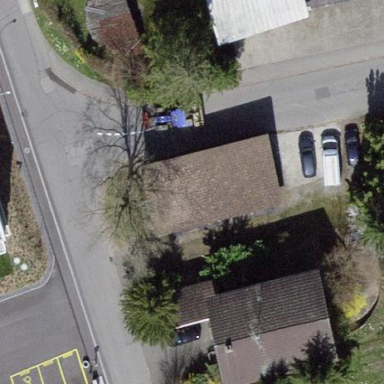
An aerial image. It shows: Garage.